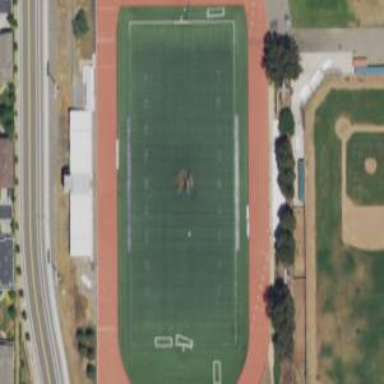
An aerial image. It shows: American football pitch with artificial turf.